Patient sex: F
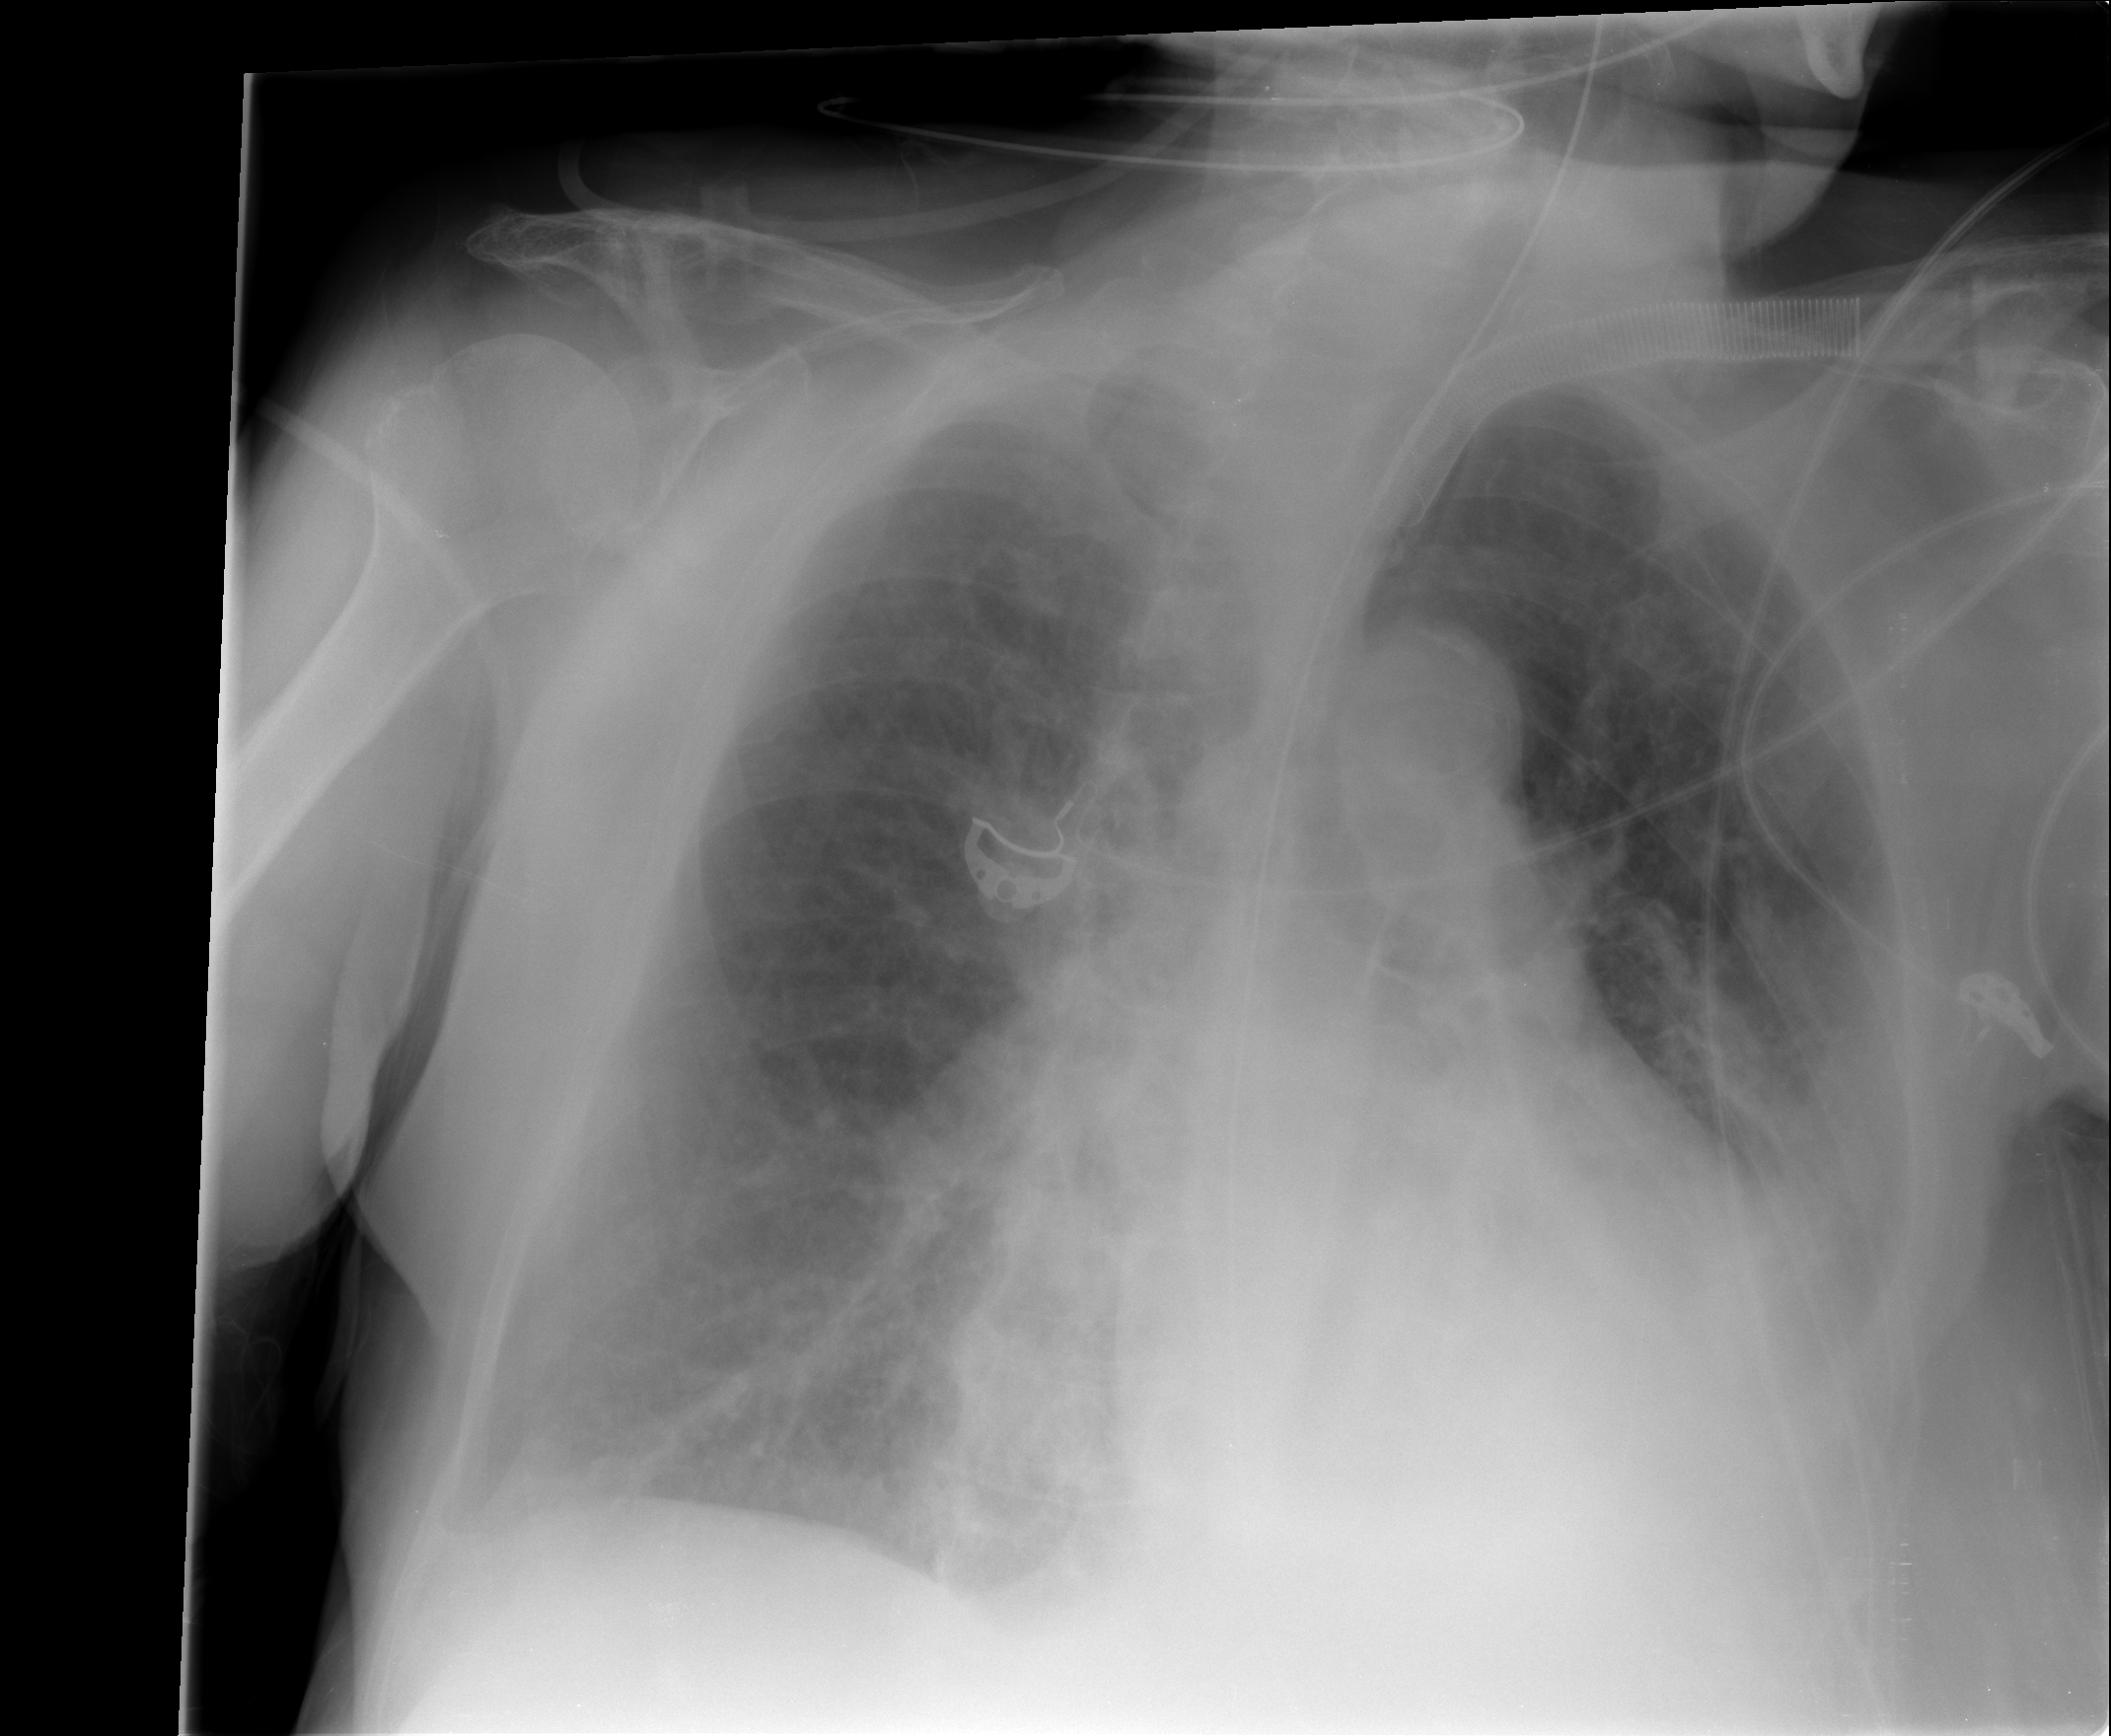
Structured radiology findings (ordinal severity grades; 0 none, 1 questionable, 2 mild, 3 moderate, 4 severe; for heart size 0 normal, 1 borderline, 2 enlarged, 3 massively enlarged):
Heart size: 2
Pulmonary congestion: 2
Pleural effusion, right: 2
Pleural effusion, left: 2
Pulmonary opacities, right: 0
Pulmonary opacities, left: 0
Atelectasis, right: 0
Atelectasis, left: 2